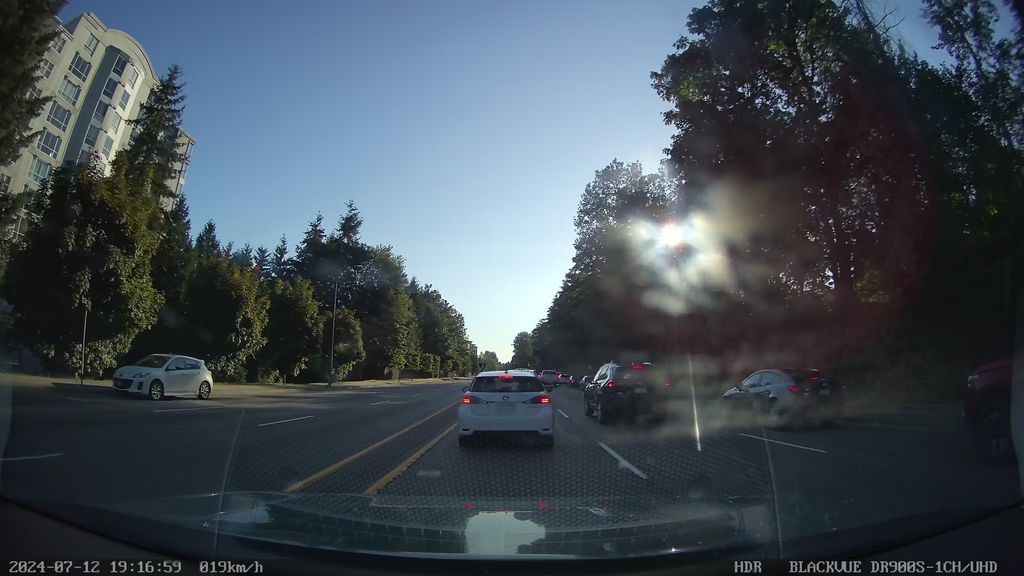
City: vancouver